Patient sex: M
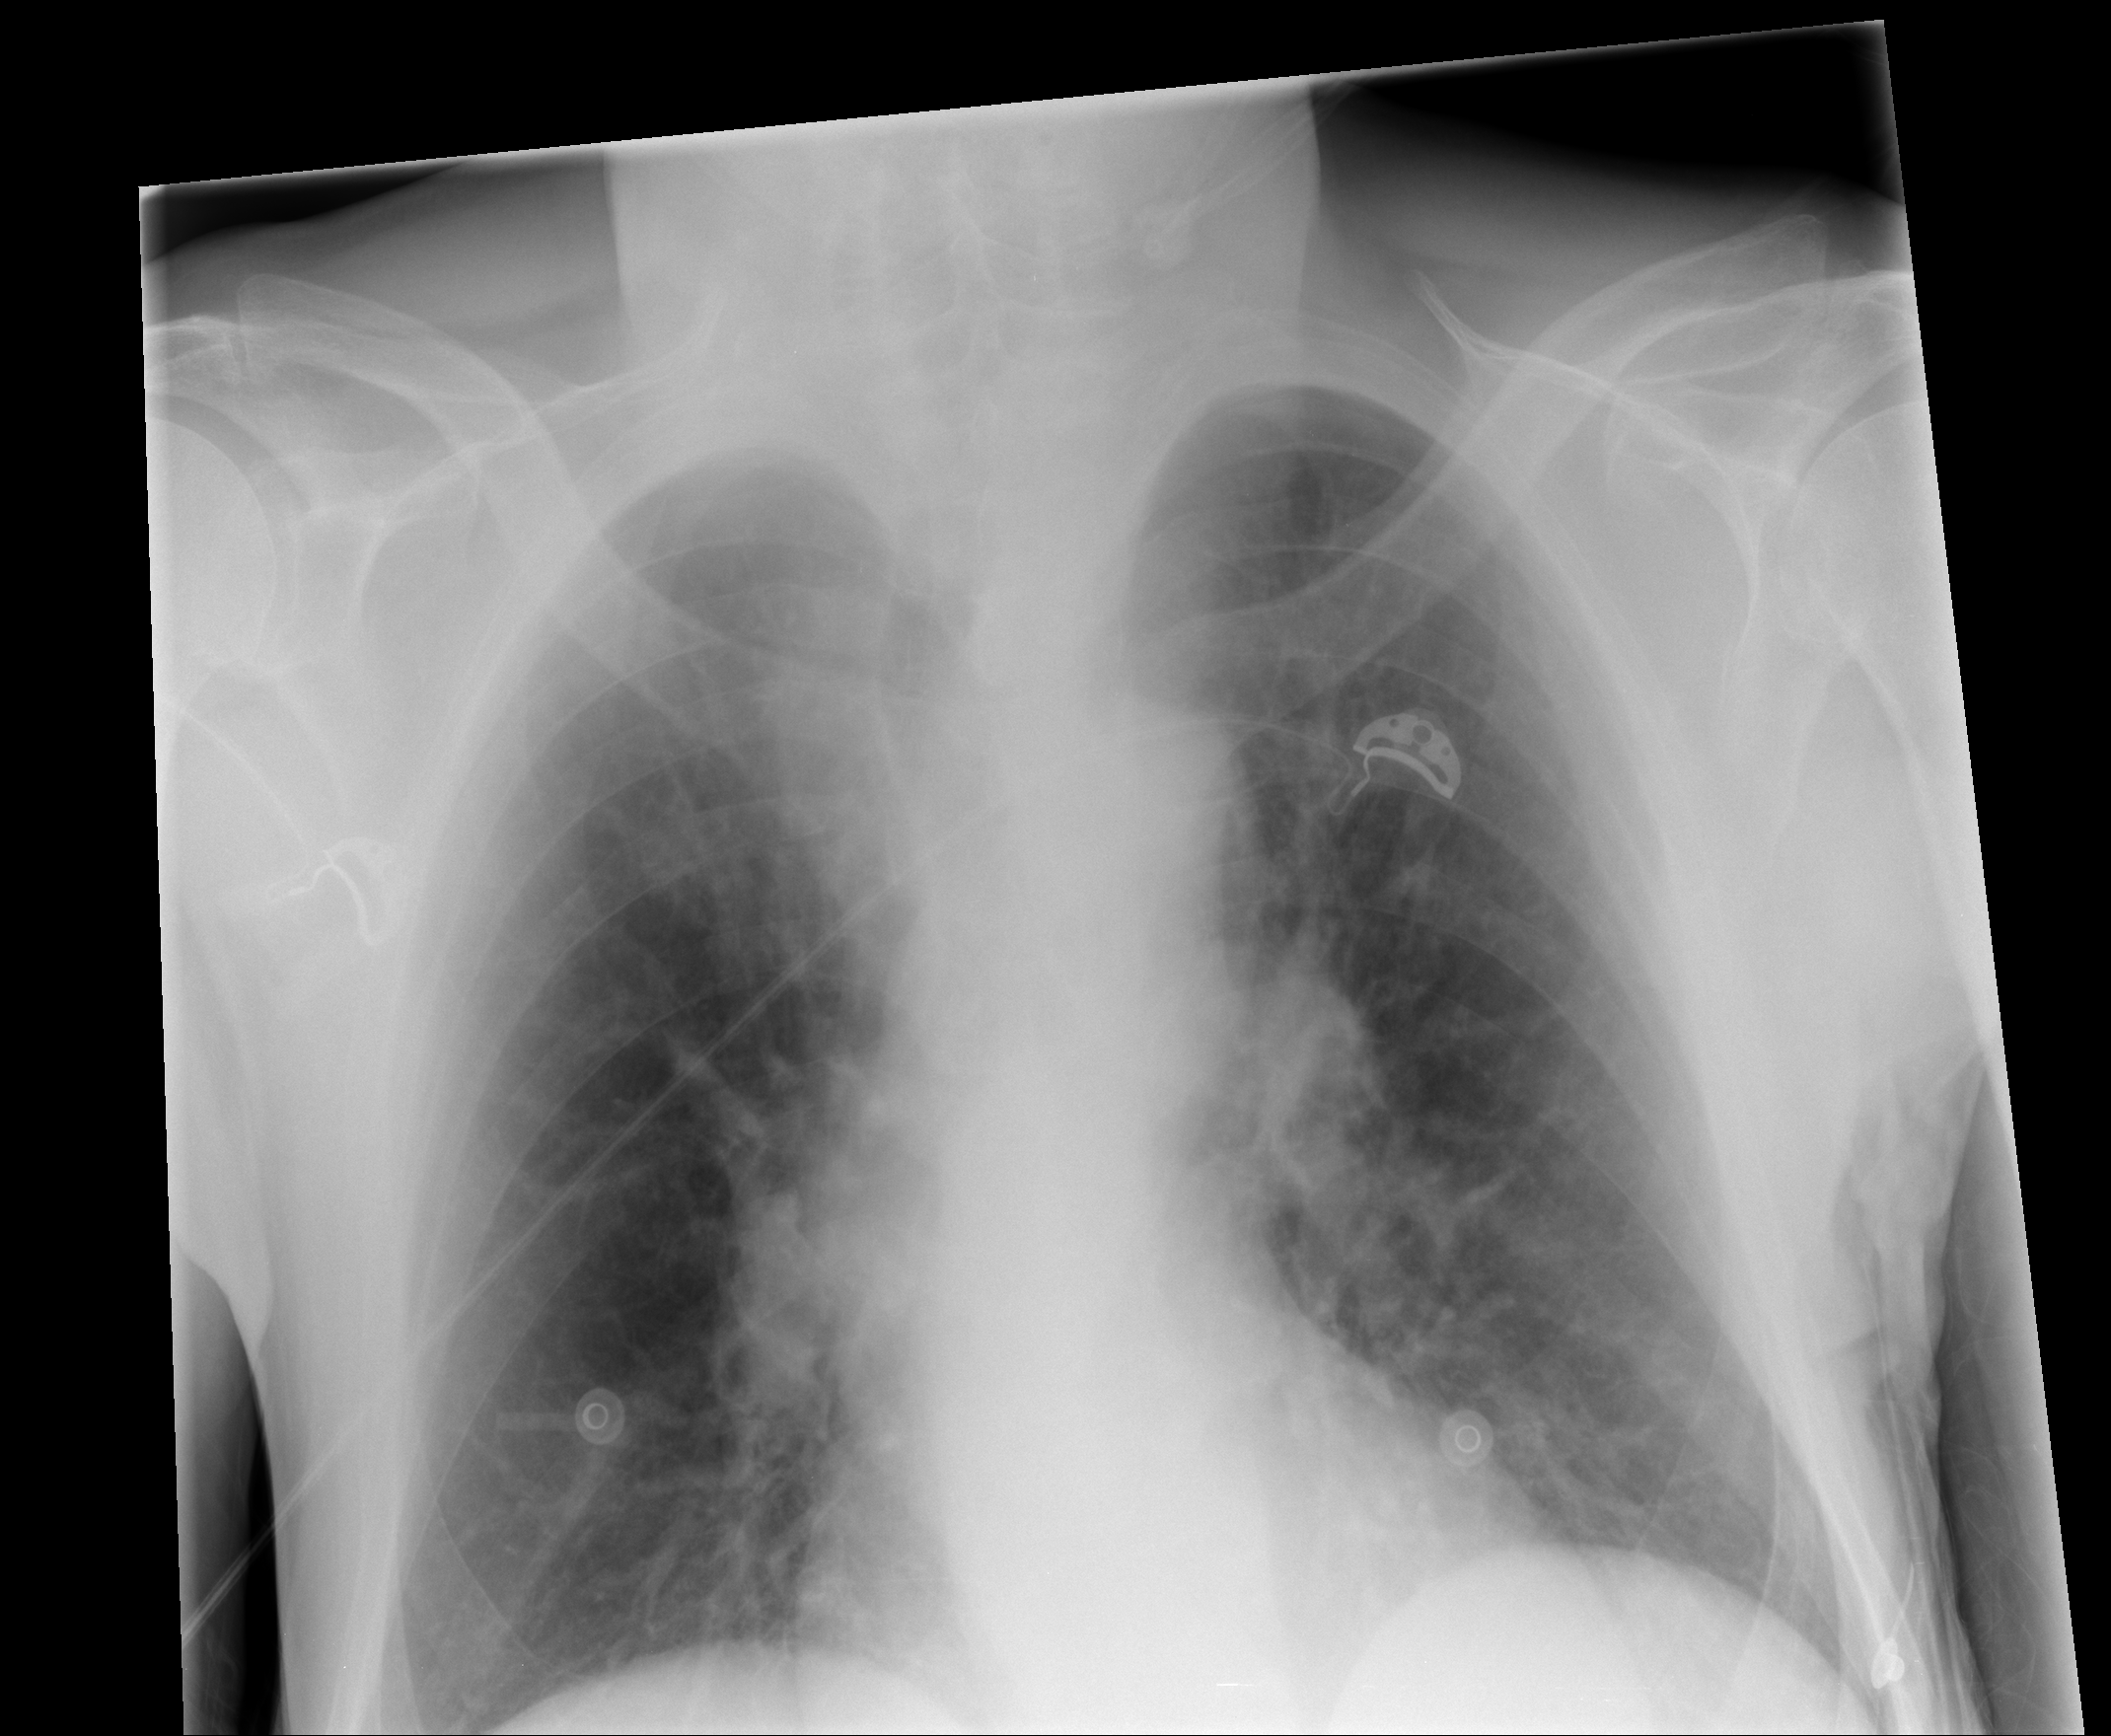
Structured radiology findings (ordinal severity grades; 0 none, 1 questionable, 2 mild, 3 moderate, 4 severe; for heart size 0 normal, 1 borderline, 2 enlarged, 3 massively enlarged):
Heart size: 0
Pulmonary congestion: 2
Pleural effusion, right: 0
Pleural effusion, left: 0
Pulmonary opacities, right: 0
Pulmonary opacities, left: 0
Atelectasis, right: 1
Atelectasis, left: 1